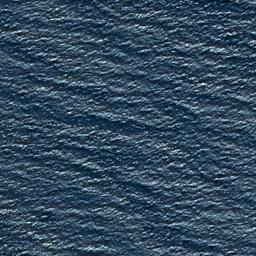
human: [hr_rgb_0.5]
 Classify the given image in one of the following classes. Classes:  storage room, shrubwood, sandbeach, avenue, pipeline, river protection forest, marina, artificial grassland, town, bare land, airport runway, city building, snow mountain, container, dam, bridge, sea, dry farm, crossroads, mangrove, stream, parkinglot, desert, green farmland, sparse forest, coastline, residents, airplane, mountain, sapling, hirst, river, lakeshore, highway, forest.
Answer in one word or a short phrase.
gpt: sea